Interaction volume radius: 10 \u00c5
Interaction volume height: 15 \u00c5
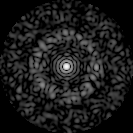
Disorder parameter: 0.8671